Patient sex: M
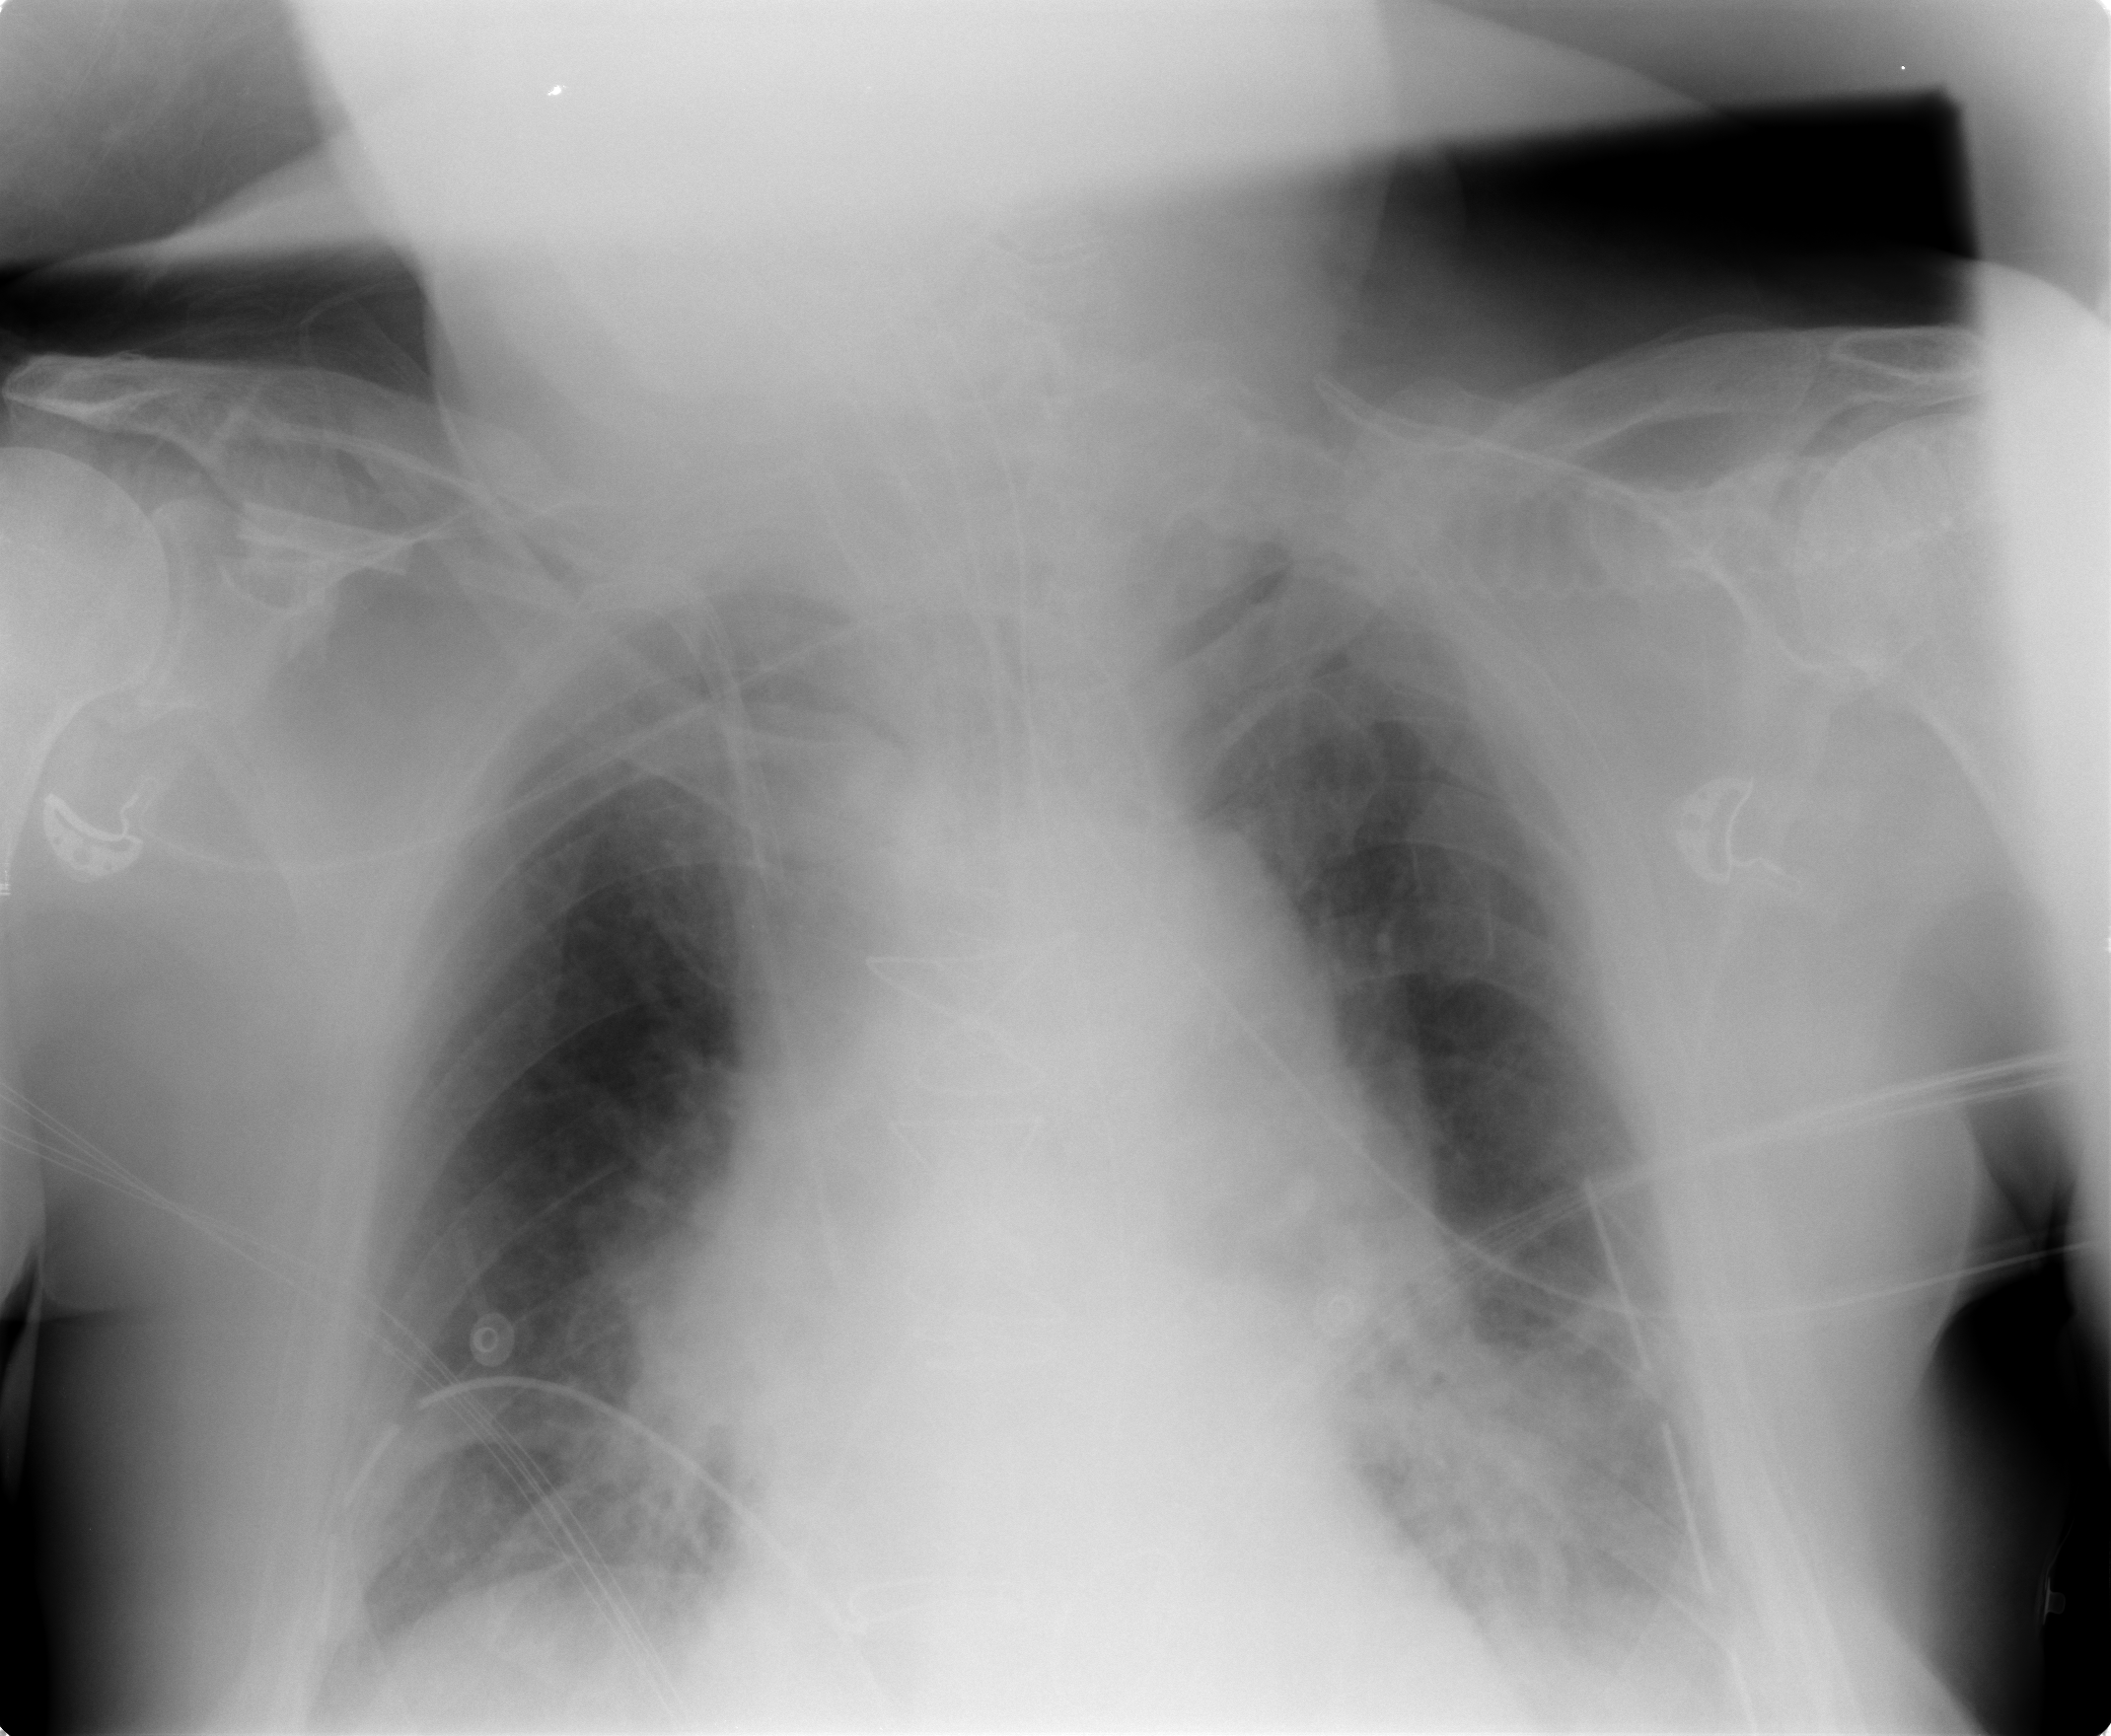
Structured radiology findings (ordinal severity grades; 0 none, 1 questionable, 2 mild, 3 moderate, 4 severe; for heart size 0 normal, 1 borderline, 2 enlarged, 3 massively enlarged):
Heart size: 0
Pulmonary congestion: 2
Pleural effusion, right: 2
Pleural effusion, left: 2
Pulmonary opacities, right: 0
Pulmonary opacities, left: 0
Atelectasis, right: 2
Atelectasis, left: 2